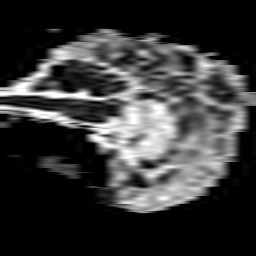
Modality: ADC
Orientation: sagittal
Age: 77
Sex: female
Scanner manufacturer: philips
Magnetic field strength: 3 T
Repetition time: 4.726 s
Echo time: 0.06054 s